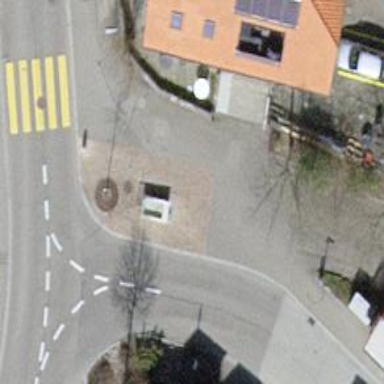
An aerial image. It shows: Beautiful fountain.